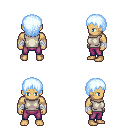
a pixel art fantasy rpg character, male body template, human, tanned skin, white sleeveless shirt, magenta pants, white cyan plain hairstyle, white cloth bandages, four views (front, back, left, right), 2x2 character sprite sheet, small pixel art, hard edges, no anti-aliasing